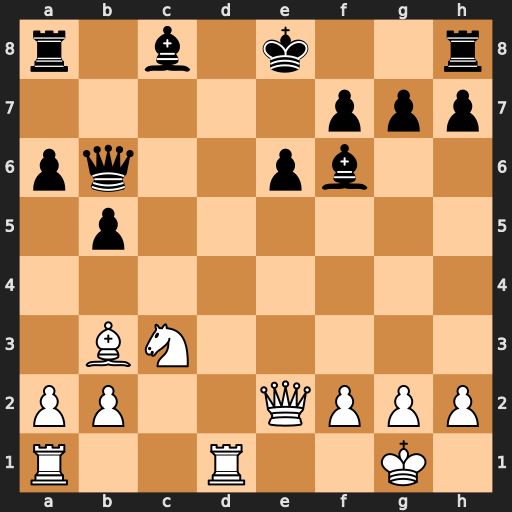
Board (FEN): r1b1k2r/5ppp/pq2pb2/1p6/8/1BN5/PP2QPPP/R2R2K1
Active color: w
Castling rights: kq
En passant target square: -
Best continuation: Nd5 Qb8 Nxf6+